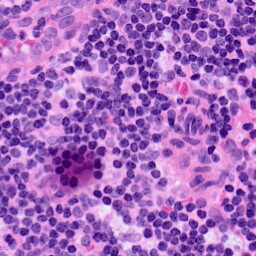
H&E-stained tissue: LymphNode